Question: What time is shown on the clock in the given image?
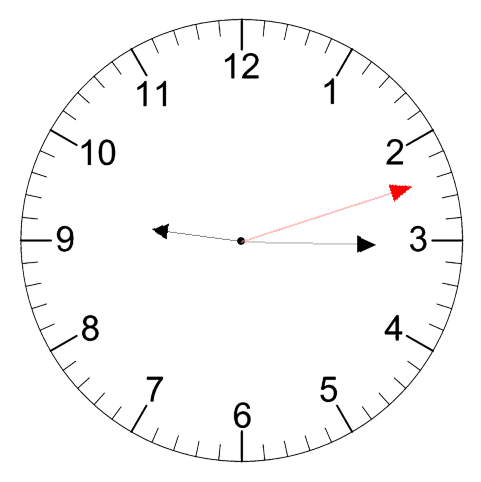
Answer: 09:15:12